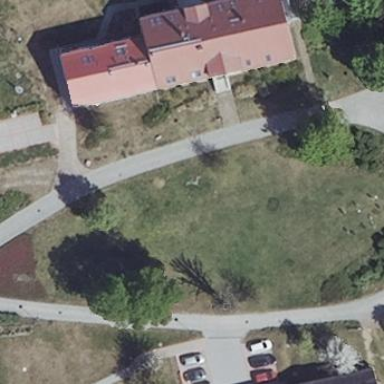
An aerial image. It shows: Residential driveway with cobblestone surface.